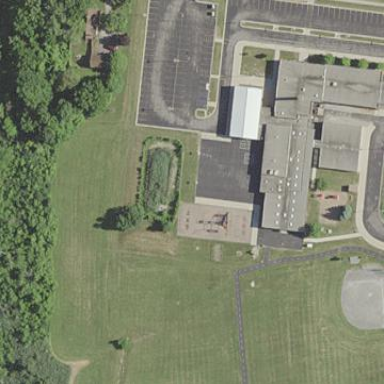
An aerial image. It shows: School building.